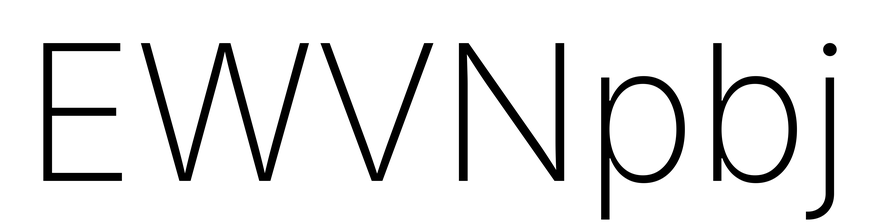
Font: Inter_ExtraLight